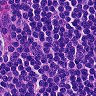
Metastatic tissue present: no